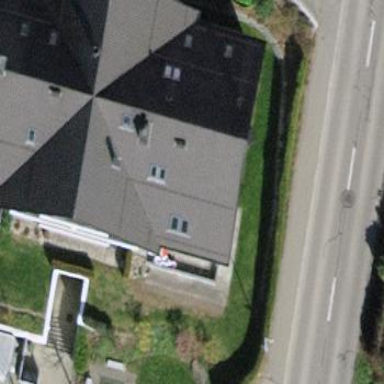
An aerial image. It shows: Building with apartments featuring tiled roof.